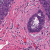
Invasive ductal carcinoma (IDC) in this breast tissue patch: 0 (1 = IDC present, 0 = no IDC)